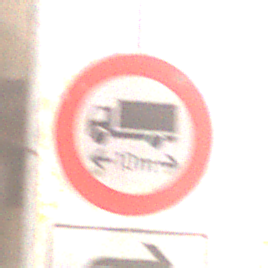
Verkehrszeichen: TatsaechlicheLaenge
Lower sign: RichtungsangabeDurchPfeile5
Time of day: SunriseSunset
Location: Roofed (Suburban)
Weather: Clear
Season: NotSpecified
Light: Natural